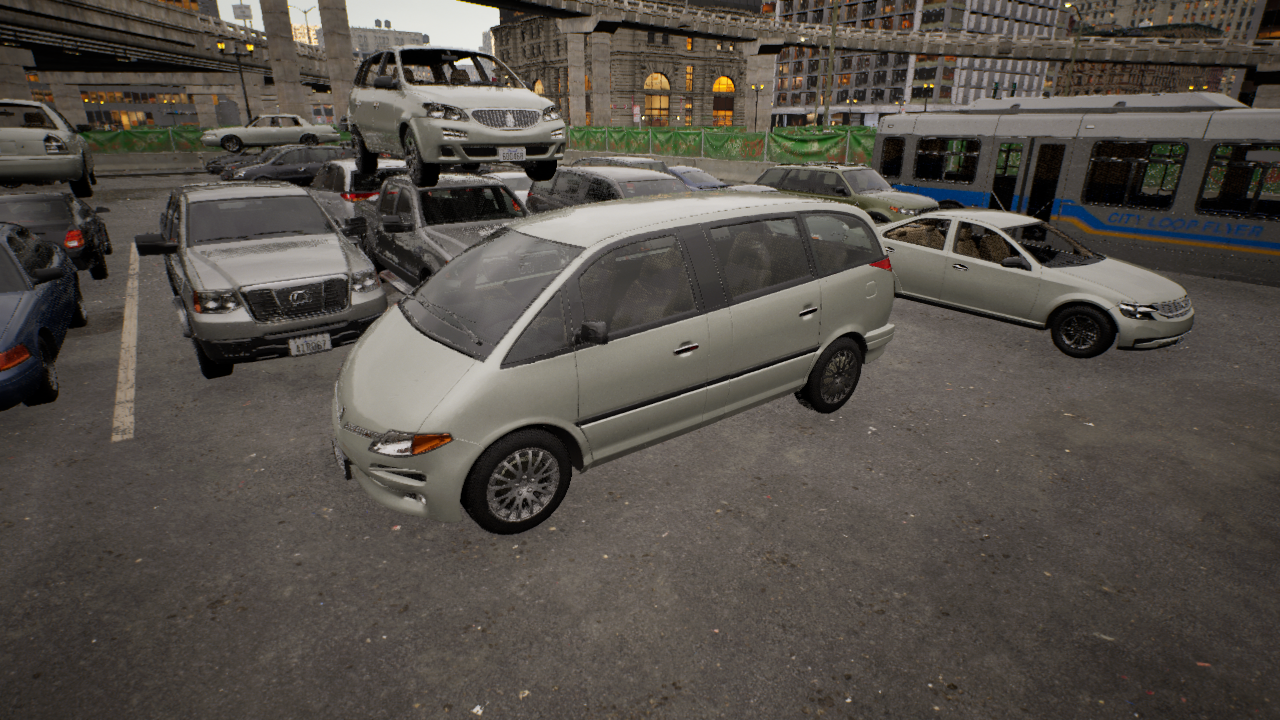
Venue: arterial
Lighting: golden hour
Vehicle rig: minivan